Question: I have an 'area' named 'fa' inside the 'fa' i have some controllers ,as you can see one of them here:
'''
namespace UI.Areas.fa.Controllers
{
public class NewsController : Controller
{
//
// GET: /fa/News/
private NewsRepository NewsRepository = new NewsRepository();
private GroupRepository GroupRepository = new GroupRepository();
public ActionResult Index(int? groupId, int? num)
{
ViewBag.slideshowNews = NewsRepository.FindBy(i => i.Group.LanguageType == "Persian" && i.Group.Type == "News" && i.ShowOnSlide == "Yes").OrderByDescending(i => i.Id).Take(6).ToList();
ViewBag.slideshowNewsNav = NewsRepository.FindBy(i => i.Group.LanguageType == "Persian" && i.Group.Type == "News" && i.ShowOnSlide == "Yes").OrderBy(i => i.Id).Take(6).ToList();
ViewBag.threetopnews = NewsRepository.FindBy(i => i.Group.LanguageType == "Persian" && i.Group.Type == "News").OrderByDescending(i => i.Id).Take(3).ToList();
ViewBag.newsSubGroup = GroupRepository.FindBy(i => i.Type == "News" && i.GroupId != null && i.LanguageType == "Persian").OrderByDescending(i => i.Id).Take(6).ToList();
ViewBag.morenewsSubGroup = GroupRepository.FindBy(i => i.Type == "News" && i.GroupId != null && i.LanguageType == "Persian").OrderByDescending(i => i.Id).Skip(6).ToList();
int realnum = 1;
if (num.HasValue) realnum = num.Value;
if (groupId.HasValue)
{
ViewBag.news =
NewsRepository.FindBy(i => i.Group.LanguageType == "Persian" && i.GroupId == groupId).Take(realnum * 8)
.OrderByDescending(i => i.Id)
.ToList();
}
else
{
ViewBag.news =
NewsRepository.FindBy(i => i.Group.LanguageType == "Persian" && i.Group.Type == "News").Take(realnum * 8)
.OrderByDescending(i => i.Id)
.ToList();
}
return View();
}
public ActionResult ShowDetails(int id, int group, int? num)
{
ViewBag.newsDetails = NewsRepository.FindBy(i => i.Id == id).First();
Group objGroup = GroupRepository.FindBy(i => i.Id == group).First();
ViewBag.Groups = GroupRepository.FindBy(i => i.GroupId == objGroup.GroupId && i.LanguageType == "Persian").OrderByDescending(i => i.Id).Take(6).ToList();
ViewBag.moreGroup = GroupRepository.FindBy(i => i.GroupId == objGroup.GroupId && i.LanguageType == "Persian").OrderByDescending(i => i.Id).Skip(6).ToList();
int realnum = 1;
if (num.HasValue) realnum = num.Value;
ViewBag.news =
NewsRepository.FindBy(i => i.Group.LanguageType == "Persian" && i.GroupId == group).Take(realnum * 8)
.OrderByDescending(i => i.Id)
.ToList();
return View();
}
}
}
'''
But when i call this 'url' 'http://localhost:17442/fa/News',this error happens
'''
The resource cannot be found.
'''
My global code :
'''
protected void Application_Start()
{
AreaRegistration.RegisterAllAreas();
WebApiConfig.Register(GlobalConfiguration.Configuration);
FilterConfig.RegisterGlobalFilters(GlobalFilters.Filters);
RouteConfig.RegisterRoutes(RouteTable.Routes);
BundleConfig.RegisterBundles(BundleTable.Bundles);
}
'''
Area registration :
'''
public class faAreaRegistration : AreaRegistration
{
public override string AreaName
{
get
{
return "fa";
}
}
public override void RegisterArea(AreaRegistrationContext context)
{
context.MapRoute(
"fa_default",
"fa/{controller}/{action}/{id}",
new { action = "Index", id = UrlParameter.Optional }
);
}
}
'''
The 'routedebugger' result :
Which parts should i check?
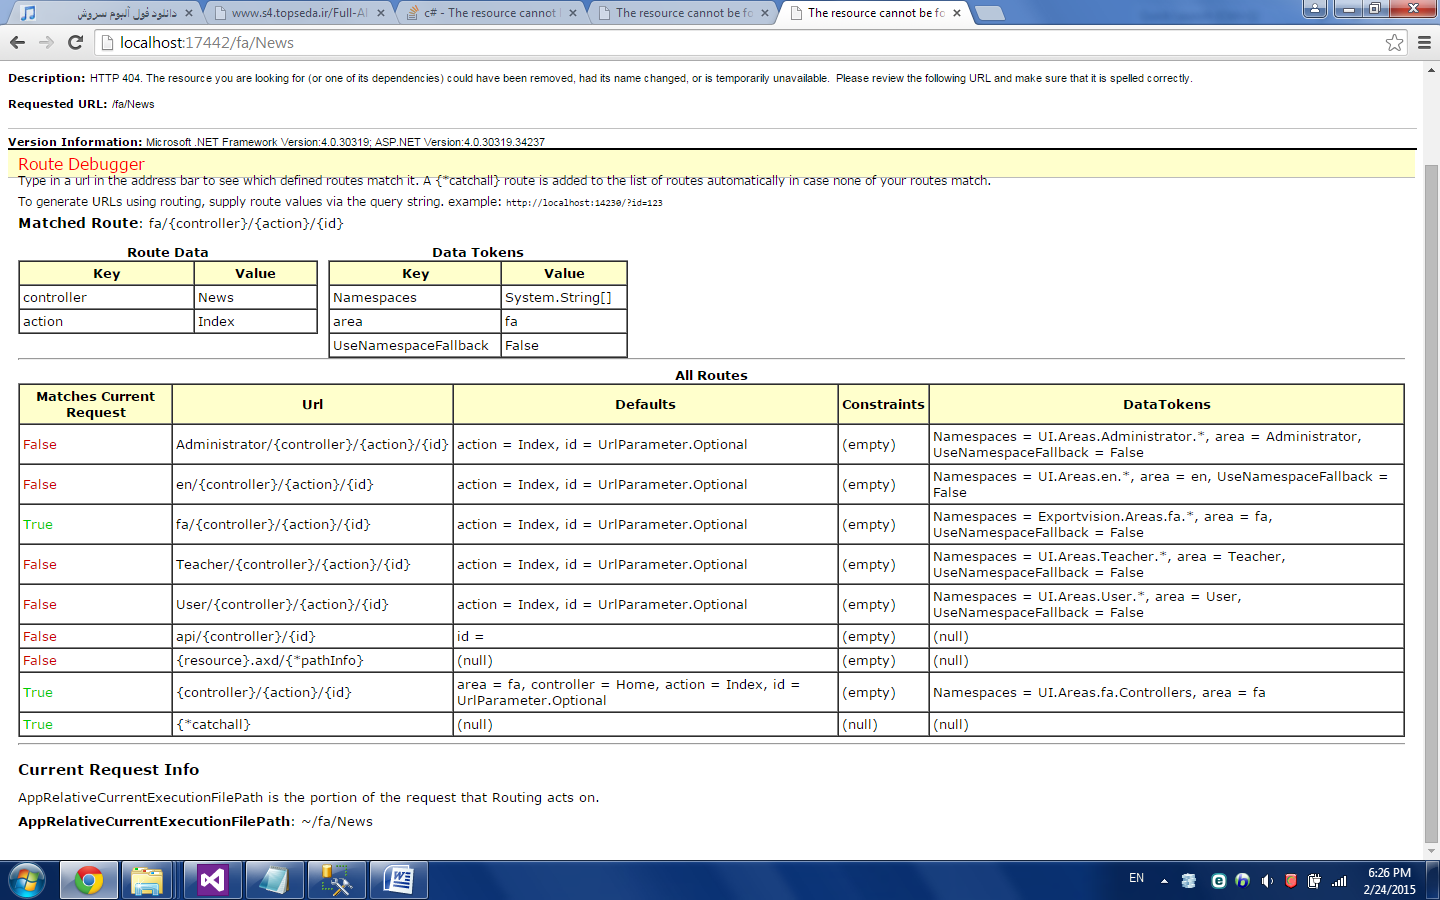
Answer: The route debugger says it is looking for namespaces 'ExportVision.Areas.fa.*', however your controller is in the 'UI.Areas.fa.*' namespace.
Either change the namespace of the Controller to 'ExportVision.Areas.fa.Controllers' or explicitly include your custom namespace in the area route.
'''
public override void RegisterArea(AreaRegistrationContext context)
{
context.MapRoute(
"fa_default",
"fa/{controller}/{action}/{id}",
new { controller = "News", action = "Index", id = UrlParameter.Optional },
namespaces: new[] { "UI.Areas.fa.Controllers" }
);
}
'''